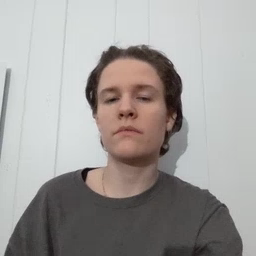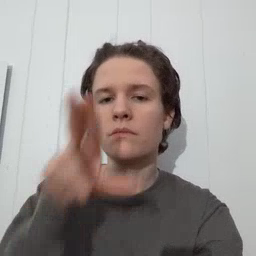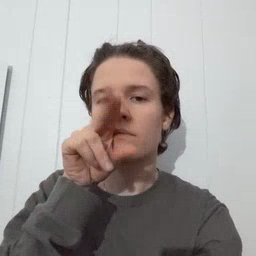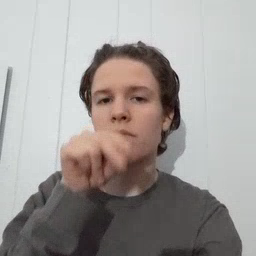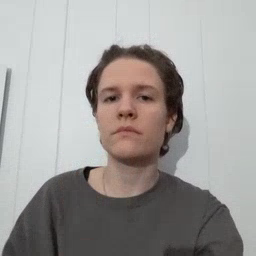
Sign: duck